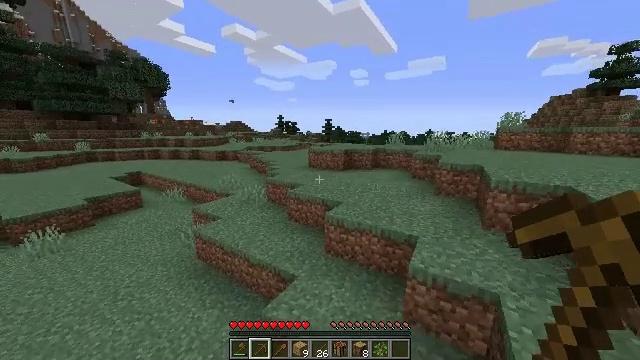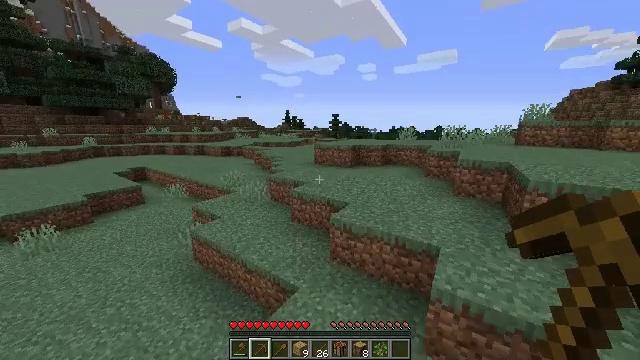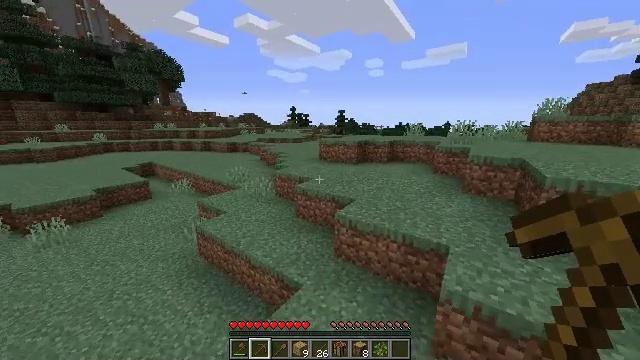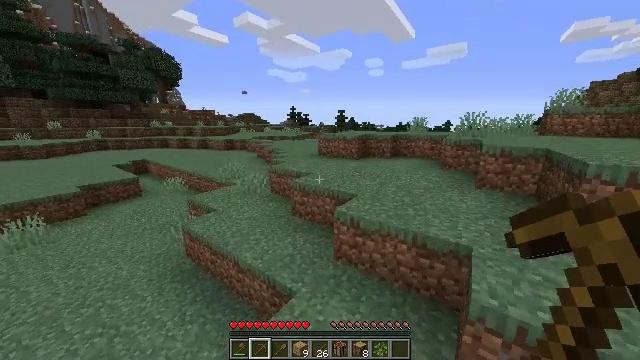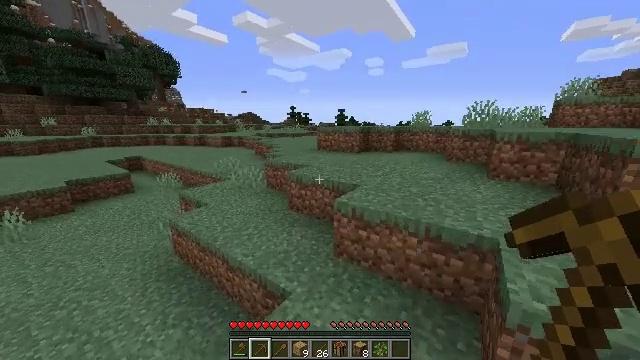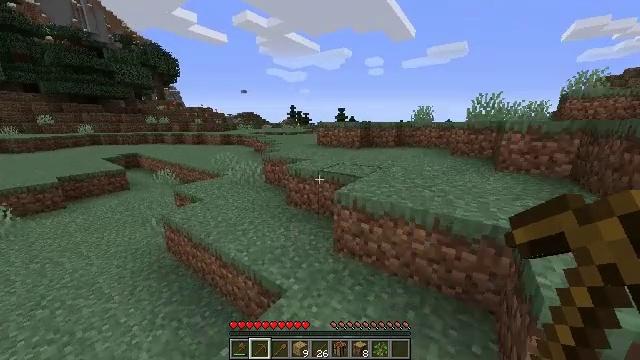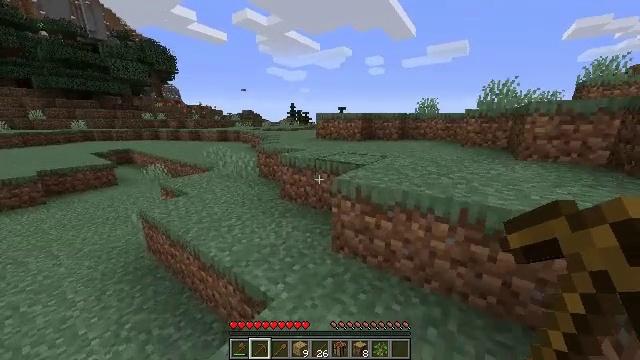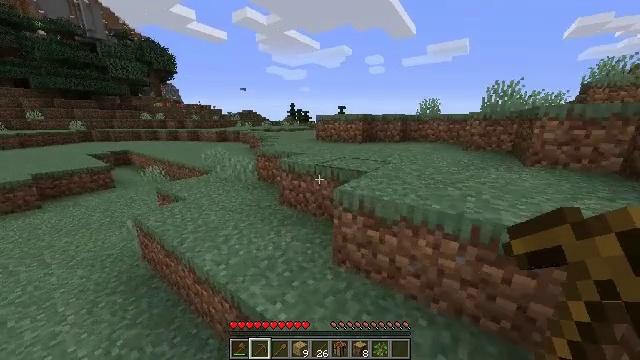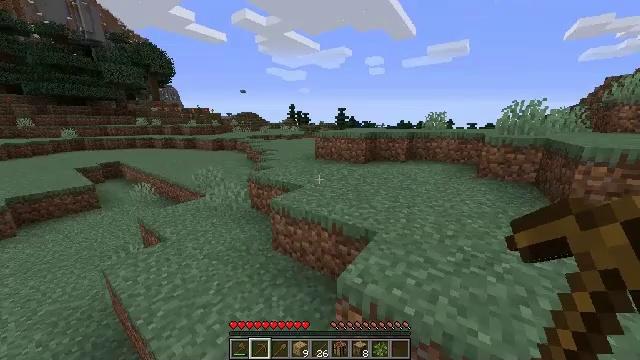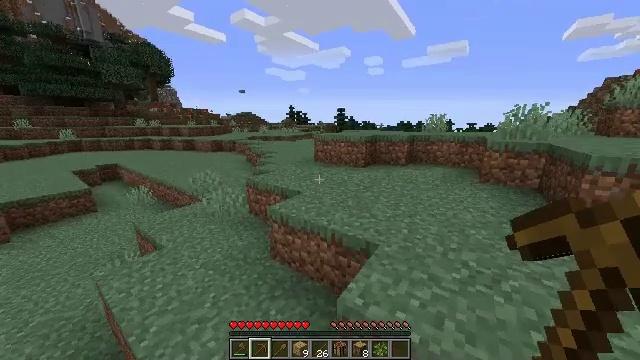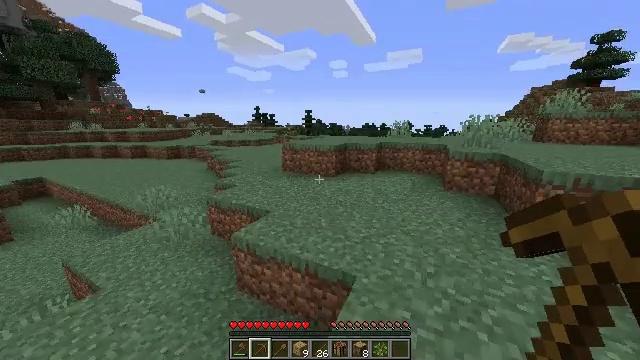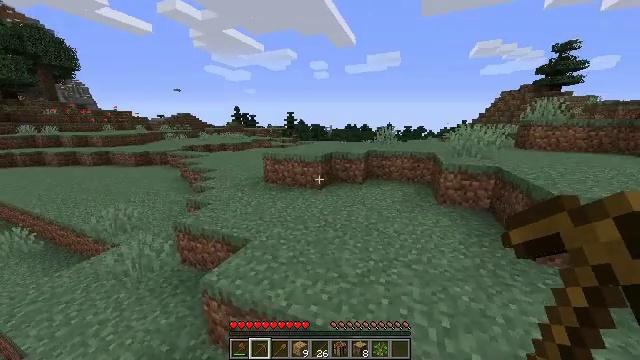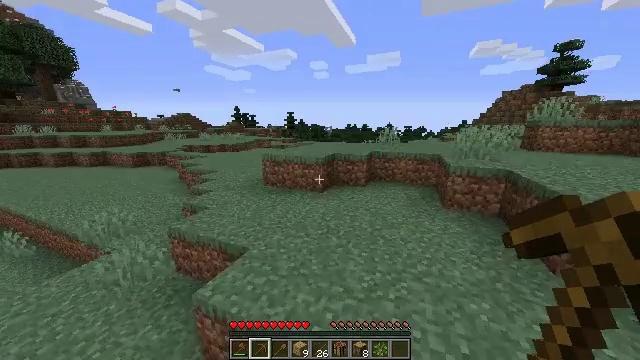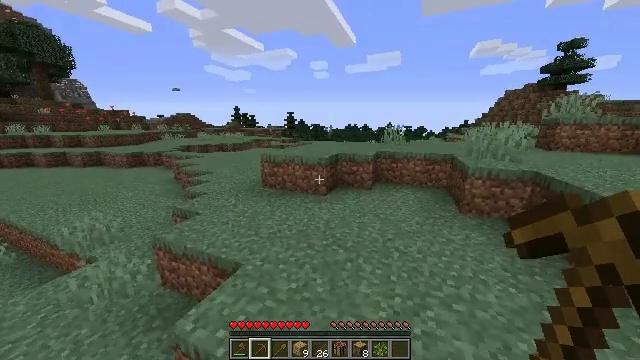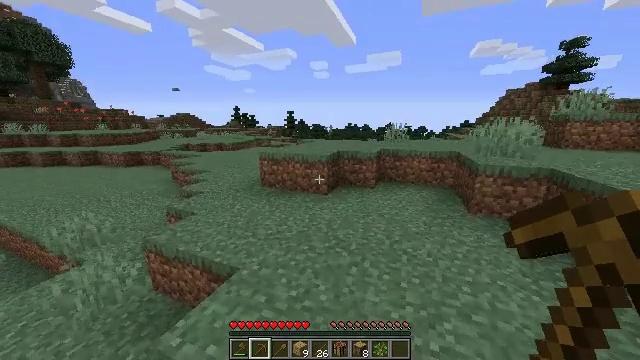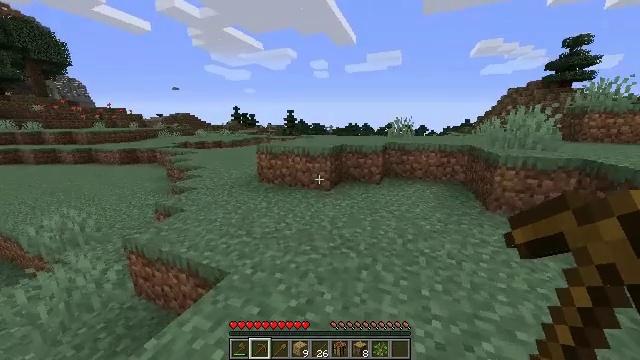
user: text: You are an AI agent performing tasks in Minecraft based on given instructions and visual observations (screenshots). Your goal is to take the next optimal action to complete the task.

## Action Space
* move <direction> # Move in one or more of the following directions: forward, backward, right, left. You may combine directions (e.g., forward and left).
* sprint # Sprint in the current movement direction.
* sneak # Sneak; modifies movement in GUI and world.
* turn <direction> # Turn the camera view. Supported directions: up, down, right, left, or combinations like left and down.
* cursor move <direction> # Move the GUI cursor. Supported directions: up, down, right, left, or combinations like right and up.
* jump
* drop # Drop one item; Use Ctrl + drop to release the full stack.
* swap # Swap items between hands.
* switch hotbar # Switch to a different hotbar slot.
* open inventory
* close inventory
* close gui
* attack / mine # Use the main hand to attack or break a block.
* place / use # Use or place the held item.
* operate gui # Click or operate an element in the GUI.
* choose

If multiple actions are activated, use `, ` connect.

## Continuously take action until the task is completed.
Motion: motion action
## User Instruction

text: Collect spruce leaves for landscaping.
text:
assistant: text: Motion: move forward, turn left and down, jump
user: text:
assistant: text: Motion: move forward, turn left, jump
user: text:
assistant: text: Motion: move forward, jump
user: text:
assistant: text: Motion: move forward, jump
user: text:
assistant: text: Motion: move forward, jump
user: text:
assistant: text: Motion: move forward, jump
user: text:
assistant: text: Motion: move forward, jump
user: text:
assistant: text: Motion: move forward, jump
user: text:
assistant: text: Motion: move forward, jump
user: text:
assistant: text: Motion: move forward, turn right, jump
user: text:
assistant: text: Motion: move forward, turn right, jump
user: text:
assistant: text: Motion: move forward, jump
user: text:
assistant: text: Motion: move forward, jump
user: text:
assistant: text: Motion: move forward, jump
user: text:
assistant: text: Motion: move forward, jump
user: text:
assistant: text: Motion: move forward, jump
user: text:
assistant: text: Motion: move forward, jump
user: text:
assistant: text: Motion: move forward, jump
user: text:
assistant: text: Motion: move forward, jump
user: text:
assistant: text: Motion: move forward, jump
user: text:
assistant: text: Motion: move forward, jump
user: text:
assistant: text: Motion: move forward, jump
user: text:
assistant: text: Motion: move forward, jump
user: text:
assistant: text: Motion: move forward, jump
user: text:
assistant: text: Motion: move forward, jump
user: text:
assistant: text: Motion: move forward, jump
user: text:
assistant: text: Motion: move forward, jump
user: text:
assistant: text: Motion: move forward, jump
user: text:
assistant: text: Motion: move forward
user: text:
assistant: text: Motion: move forward